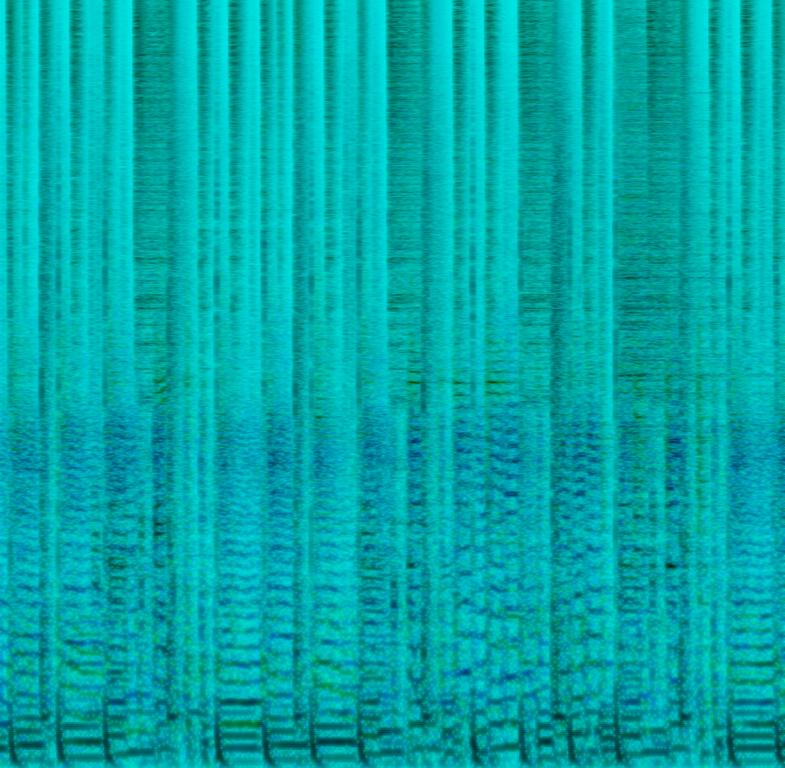
The instrumental music features three instruments and no voice. The bass guitar and electric guitar play the same melody in unison. The drums play a repeating but not simple rhythm. I can hear influences ranging from funk to rock so I would say that the music comes closest to the fusion genre.